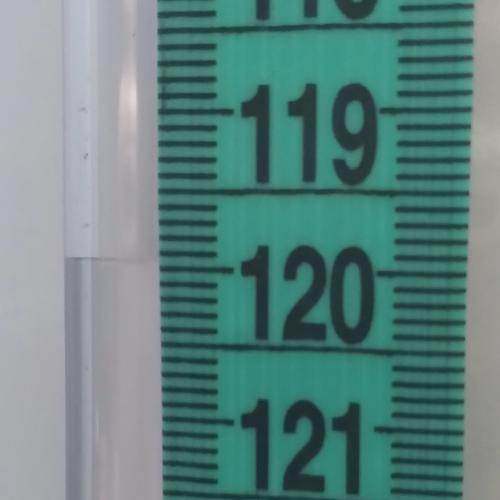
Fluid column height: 120.0 cm